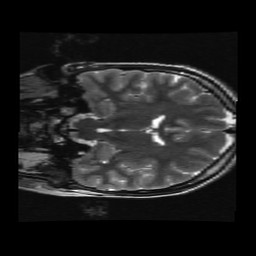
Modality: T2w
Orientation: coronal
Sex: female
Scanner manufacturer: ge
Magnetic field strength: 3 T
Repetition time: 5 s
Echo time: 0.101 s